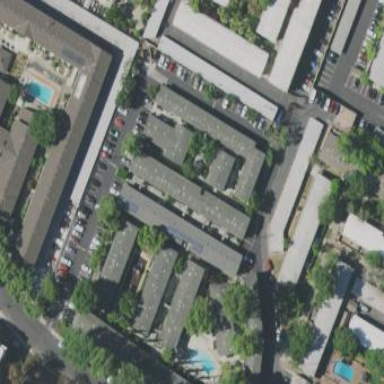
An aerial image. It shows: Residential area with apartments.